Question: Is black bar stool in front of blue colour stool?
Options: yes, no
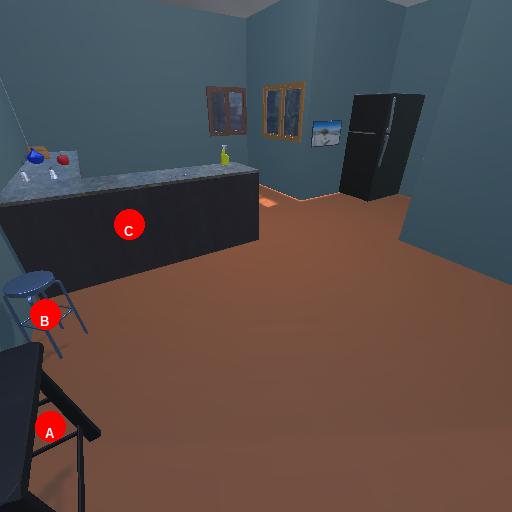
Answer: yes